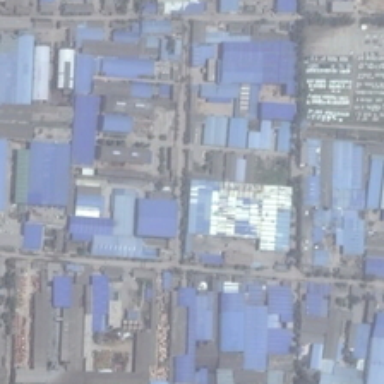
There are plenty of blue roofs in the industrial district .